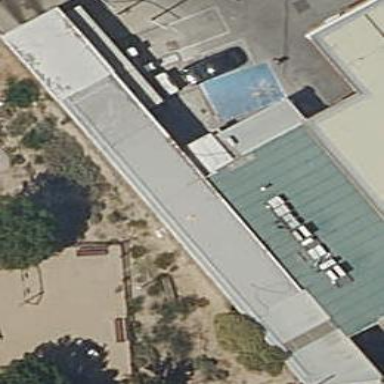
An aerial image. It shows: View of roof of building.